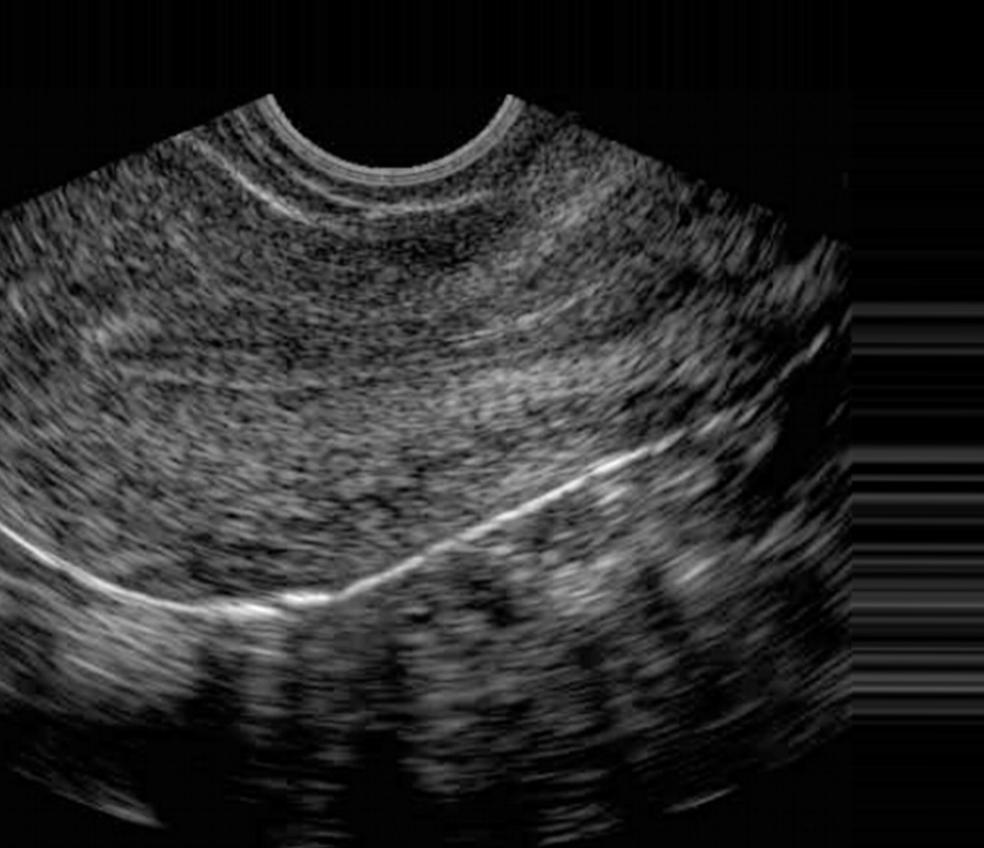
Label: notinfected